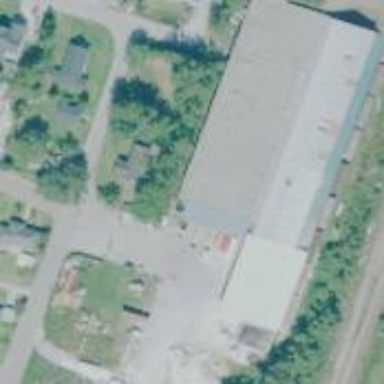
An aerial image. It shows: Industrial building.